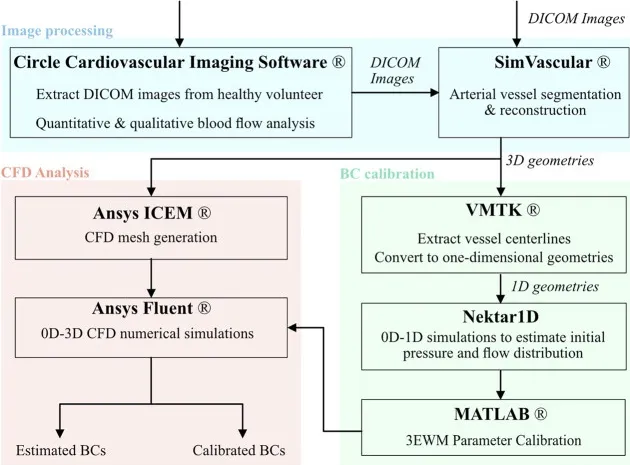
Flowchart of the methodology and software used to generate patient specific CFD models of the thoracic aortae including image processing, boundary condition calibration, and numerical analysis.
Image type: chart (chart)